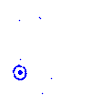
Particle: pion